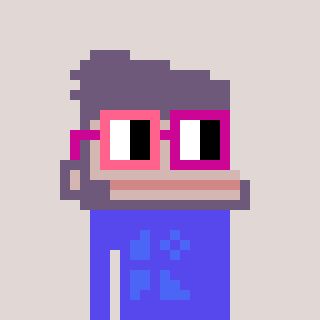
a pixel art character with square pink and red glasses, a ape-shaped head and a computerblue-colored body on a warm background